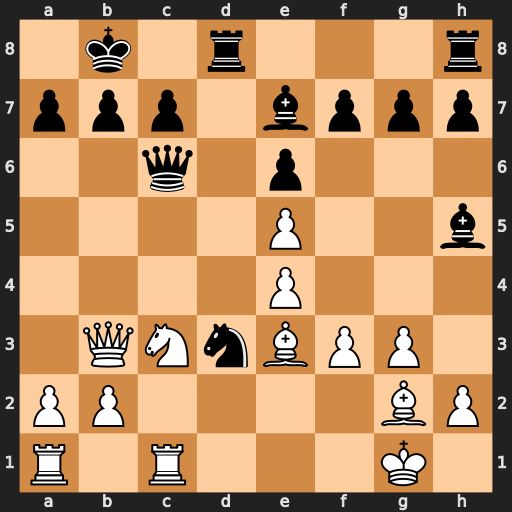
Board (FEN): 1k1r3r/ppp1bppp/2q1p3/4P2b/4P3/1QNnBPP1/PP4BP/R1R3K1
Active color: w
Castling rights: -
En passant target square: -
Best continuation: Nd5 Nxc1 Rxc1 Qxc1+ Bxc1